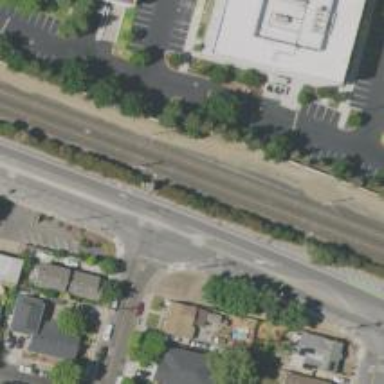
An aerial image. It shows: Secondary road with asphalt surface and sidewalk on the left.